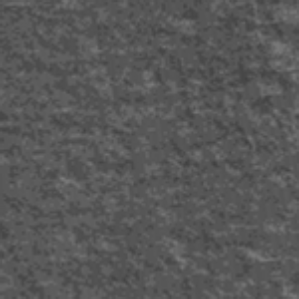
Label: frost